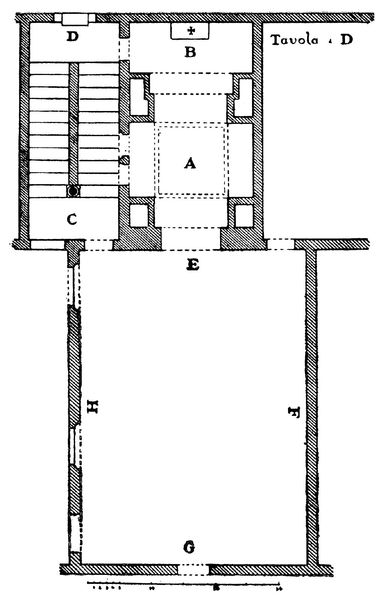
Titel: Ravenna, Erzbischöfliche Kapelle (Capella Arcivescovile), Römischer Turm
Standort: Ravenna, Erzbischöflicher Palast (EU - I - Emilia-Romagna)
Schlagwörter: dunkel, fenster, raum, skizze, tür, zeichnung, zimmer, gebäude, haus, masse, architektur, turm, mauer, eben, hof, saal, treppe, aufgang, durchgang, aufsicht, wände, eingang, buchstaben, räume, entwurf, altar, mauern, treppenhaus, rechteckig, plan, quadrat, geschoss, grundriss, maßstab, bauplan, vorraum, aufteilung, skala, raumaufteilung, g, a, e, d, hg, ub, tavola, vavola, kücke, quadrad, fensterflucht, erter stock